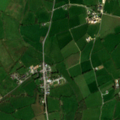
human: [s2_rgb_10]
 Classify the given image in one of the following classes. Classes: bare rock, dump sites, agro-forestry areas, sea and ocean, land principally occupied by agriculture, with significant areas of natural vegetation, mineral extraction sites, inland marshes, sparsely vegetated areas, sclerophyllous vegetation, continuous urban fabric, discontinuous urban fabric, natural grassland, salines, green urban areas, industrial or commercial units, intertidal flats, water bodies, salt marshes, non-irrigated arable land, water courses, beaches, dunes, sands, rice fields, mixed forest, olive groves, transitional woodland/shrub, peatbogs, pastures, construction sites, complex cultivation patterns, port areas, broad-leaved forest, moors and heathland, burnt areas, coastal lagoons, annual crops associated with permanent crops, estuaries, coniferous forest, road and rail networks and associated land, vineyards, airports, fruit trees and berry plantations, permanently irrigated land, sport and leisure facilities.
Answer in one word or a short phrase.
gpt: pastures